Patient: sex M, age 78
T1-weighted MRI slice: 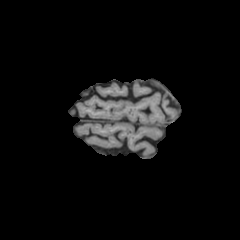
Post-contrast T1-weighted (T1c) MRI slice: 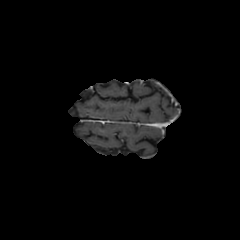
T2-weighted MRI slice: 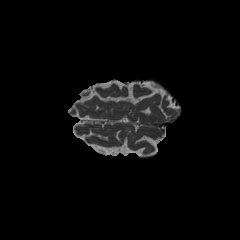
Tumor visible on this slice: no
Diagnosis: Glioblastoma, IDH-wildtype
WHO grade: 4